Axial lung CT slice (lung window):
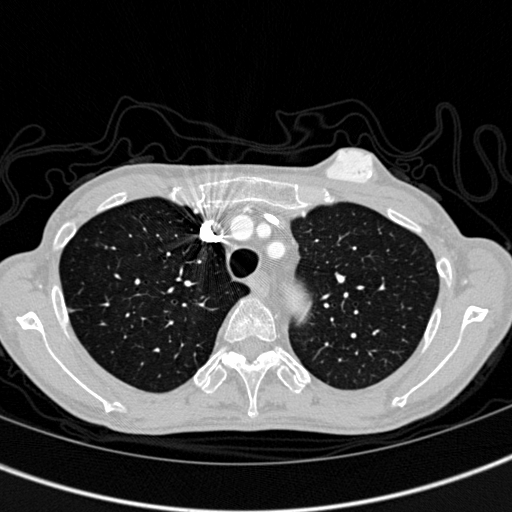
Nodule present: no